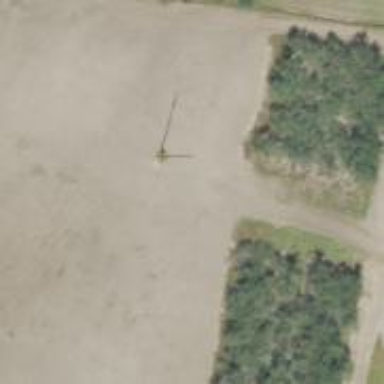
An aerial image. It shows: Power pole.